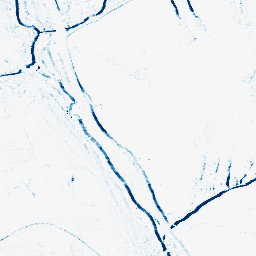
Category: morphological
Decomposition family: morphological_rect
Decomposition parameters: operation: closing
width: 5
height: 3
Upsampling method: quintic
Upsampling parameters: scale: 8
Upsampling scale: 8